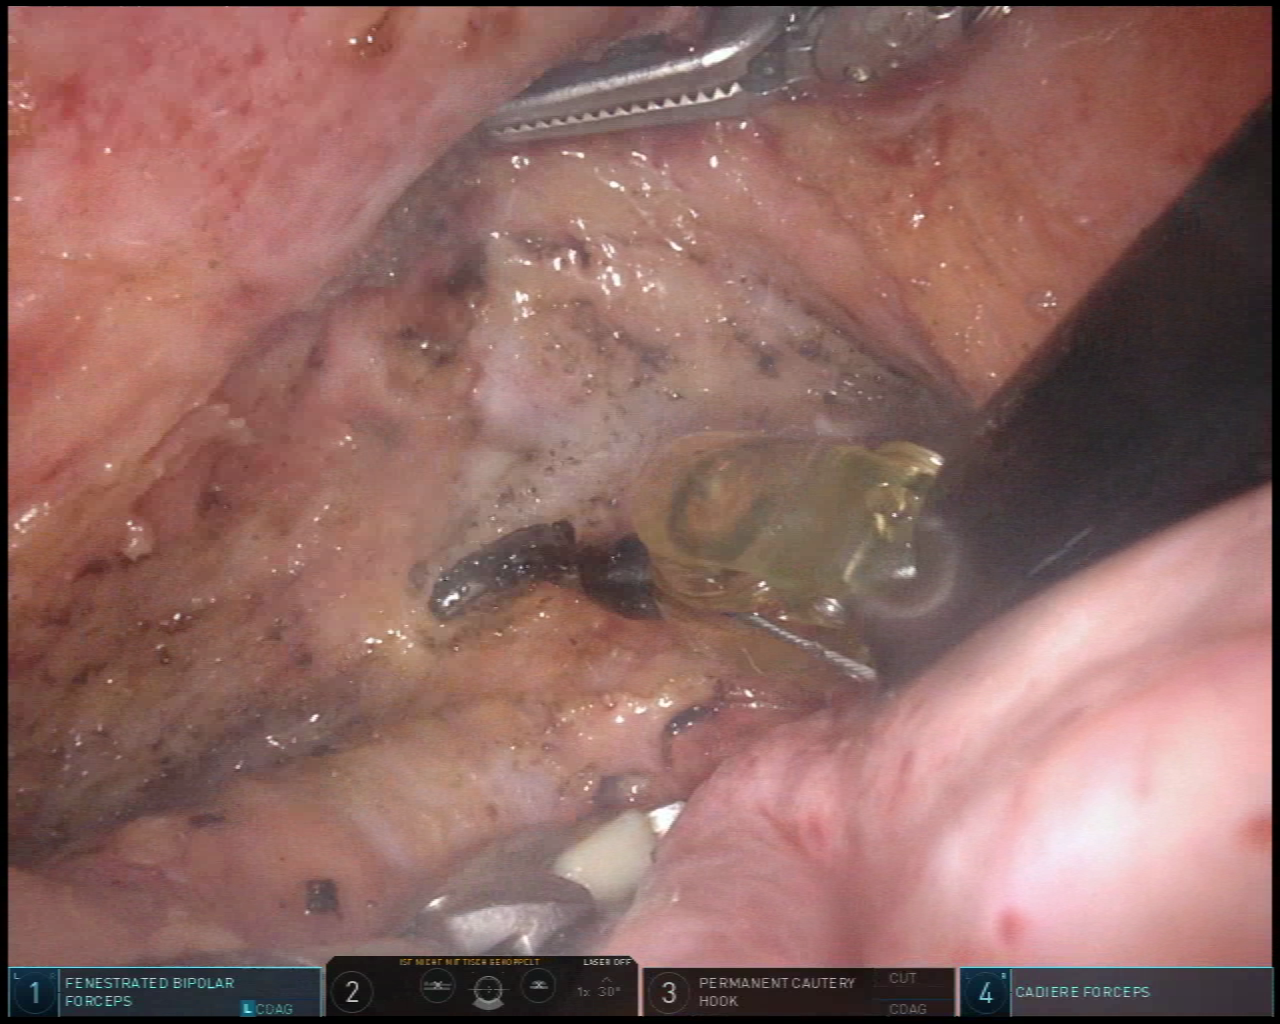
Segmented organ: vesicular_glands
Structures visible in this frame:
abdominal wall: no
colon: no
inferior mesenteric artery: no
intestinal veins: no
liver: no
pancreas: no
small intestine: no
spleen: no
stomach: no
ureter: no
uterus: no
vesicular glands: yes